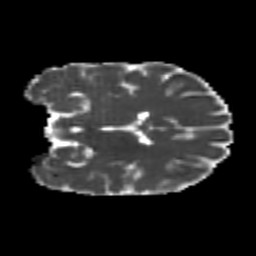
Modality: MD
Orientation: coronal
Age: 22
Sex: female
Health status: healthy
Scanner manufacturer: philips
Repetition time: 7.384 s
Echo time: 0.08599 s